Aerial crown-view tile of a tropical tree (Barro Colorado Island, Panama), acquired 20240918:
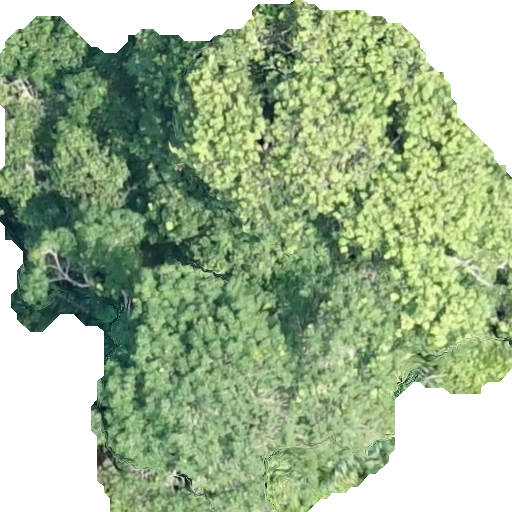
Species: Handroanthus guayacan
GBIF accepted scientific name: Handroanthus guayacan
Crown area: 331.54 m²